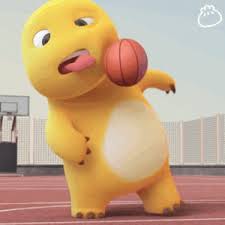
Label: nailong